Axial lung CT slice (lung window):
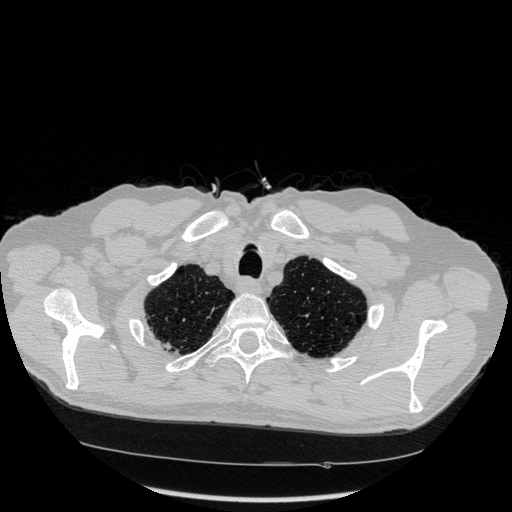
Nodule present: no